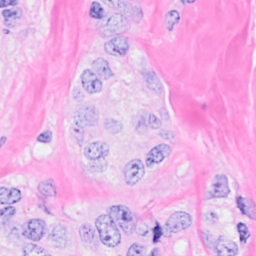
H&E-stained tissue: Breast